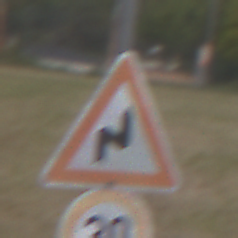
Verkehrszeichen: DoppelkurveRechts
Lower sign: Geschwindigkeit30
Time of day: Midday
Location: Outdoor (Suburban)
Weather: Overcast
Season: NotSpecified
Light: Natural